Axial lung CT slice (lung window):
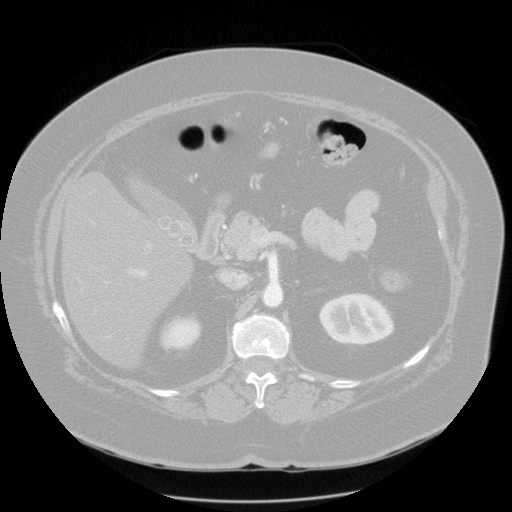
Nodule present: no